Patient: sex M, age 61
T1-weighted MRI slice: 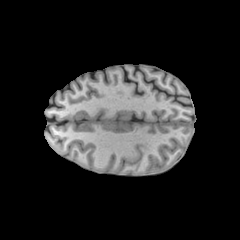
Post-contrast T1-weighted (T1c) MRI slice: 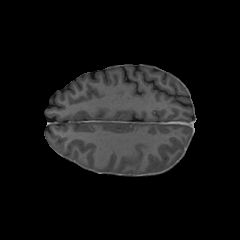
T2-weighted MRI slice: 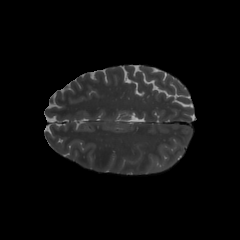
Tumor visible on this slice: no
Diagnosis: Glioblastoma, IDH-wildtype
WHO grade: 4